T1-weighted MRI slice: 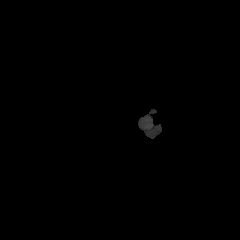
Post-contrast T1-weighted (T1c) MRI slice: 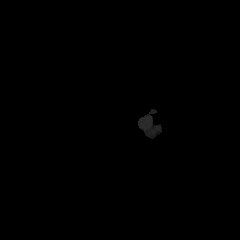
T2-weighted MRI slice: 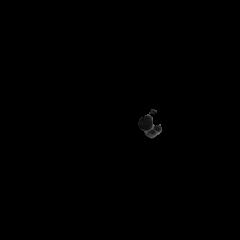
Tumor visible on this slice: no